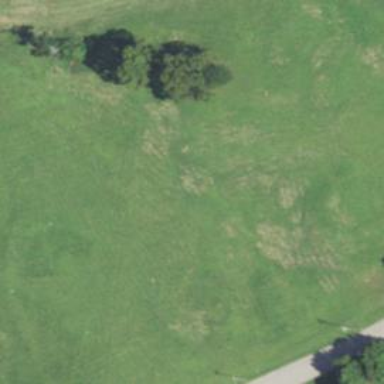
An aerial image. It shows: Grassy area designated for driving range golf.